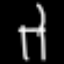
Label: chair